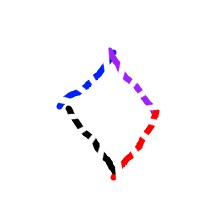
Shape: rhombus